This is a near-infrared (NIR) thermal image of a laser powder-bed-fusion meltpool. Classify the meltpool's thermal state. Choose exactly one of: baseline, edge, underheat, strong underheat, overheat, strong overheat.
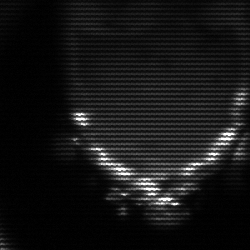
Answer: edge